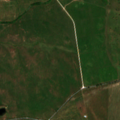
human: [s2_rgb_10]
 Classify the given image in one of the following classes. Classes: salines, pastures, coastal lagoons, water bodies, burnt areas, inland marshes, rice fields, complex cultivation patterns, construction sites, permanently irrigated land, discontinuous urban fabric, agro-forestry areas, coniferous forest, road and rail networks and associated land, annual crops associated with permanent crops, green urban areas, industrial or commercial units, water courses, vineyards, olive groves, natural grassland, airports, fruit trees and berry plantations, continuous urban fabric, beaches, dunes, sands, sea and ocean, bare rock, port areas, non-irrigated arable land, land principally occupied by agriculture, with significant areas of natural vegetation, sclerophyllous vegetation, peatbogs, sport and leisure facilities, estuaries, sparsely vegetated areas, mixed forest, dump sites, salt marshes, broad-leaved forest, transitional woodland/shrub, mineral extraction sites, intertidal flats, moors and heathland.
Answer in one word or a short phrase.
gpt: continuous urban fabric